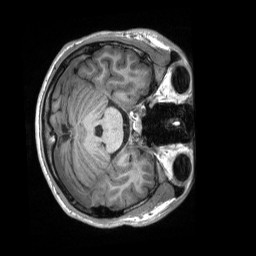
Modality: T1w
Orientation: axial
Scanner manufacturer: siemens
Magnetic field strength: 3 T
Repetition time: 2.3 s
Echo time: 0.00232 s